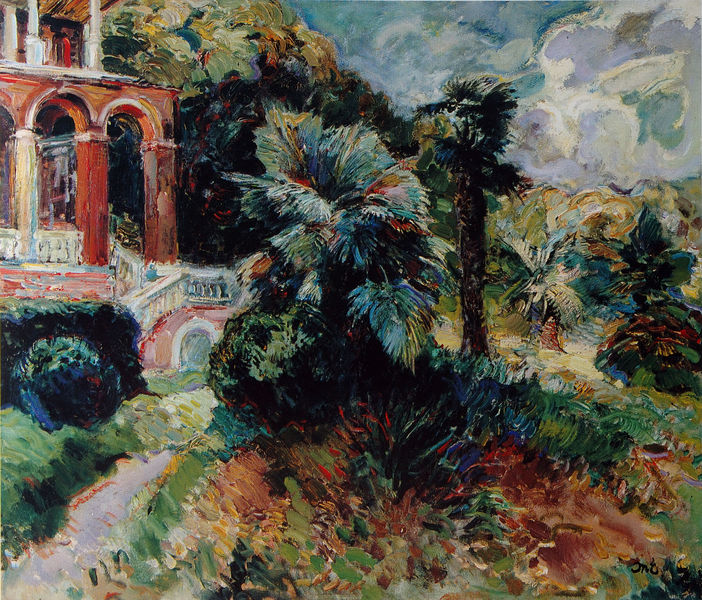
Titel: Südliche Landschaft
Künstler: Curt Meyer-Eberhardt
Standort: München
Institution: Städtische Galerie im Lenbachhaus
Schlagwörter: baum, blau, blätter, himmel, weiß, wolken, bäume, gelb, grün, ocker, blume, blumen, braun, bunt, fenster, grau, orange, pfeiler, schwarz, säulen, gebäude, gras, haus, park, rot, weg, wiese, wolke, signatur, erde, natur, busch, büsche, gebüsch, pflanzen, rosa, wald, garten, balkon, terrasse, farbig, warm, berge, rundbogen, treppe, aufgang, geländer, palme, halle, pfosten, eingang, arkade, veranda, villa, treppengeländer, pinselstriche, palmen, hasu, grundfarben